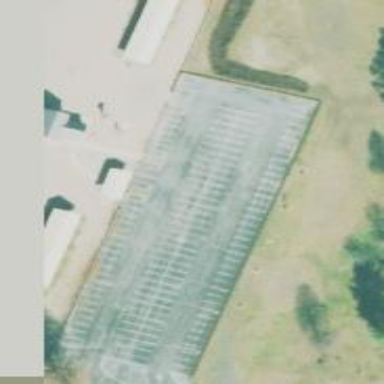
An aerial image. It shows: Parking space is available.